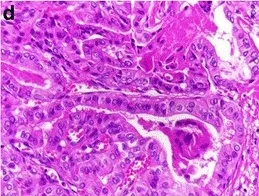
Microscopic. Appearance of papillary carcinoma of the thyroid.
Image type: pathology (h&e)